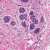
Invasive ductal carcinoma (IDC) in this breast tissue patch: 0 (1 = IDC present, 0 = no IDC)